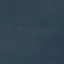
Label: SeaLake